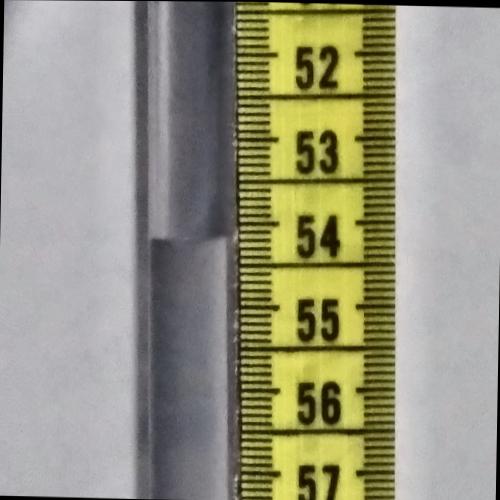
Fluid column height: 54.2 cm